Question: My grid has some columns that has hidden property of True (in the red border).
I'm finding the way that prevents these columns are shown on columnChooser dialog.

We can see in the screenshot above. I don't want to show the columns (Amount, Tax) that is set to 'invisible' ('hidden = true') when grid is initialed. Is there any way to do that ?
Note that the plugin is 'column chooser jqgrid'.
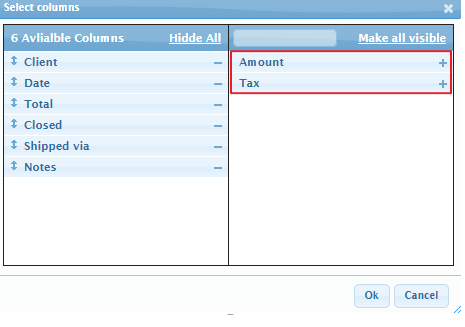
Answer: You can define 'hidedlg: true' property in the columns which you want to hide in 'columnChooser' (the columns 'amount' and 'tax' in your example)